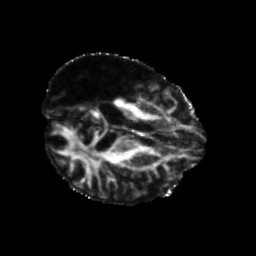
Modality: FA
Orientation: axial
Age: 58
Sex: male
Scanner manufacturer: siemens
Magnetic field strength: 3 T
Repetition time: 5.25 s
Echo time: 0.08 s